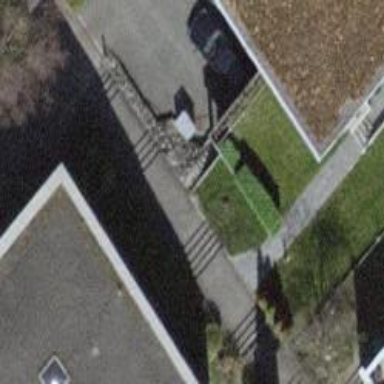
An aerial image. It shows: Set of steps on the road.